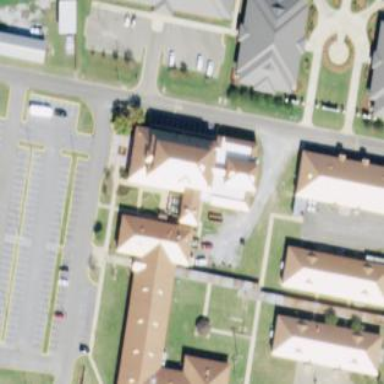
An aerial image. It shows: College building.